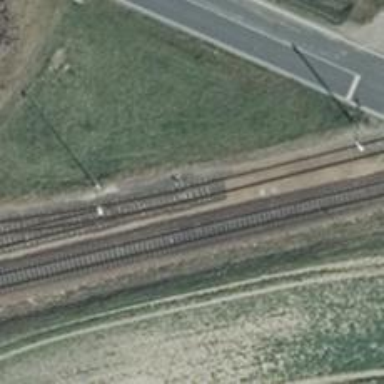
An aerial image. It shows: Railway switch with the turnout pointing to the right.